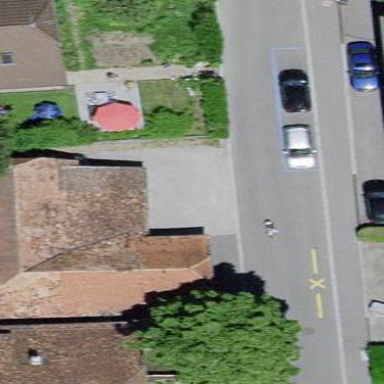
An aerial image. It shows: Garage.